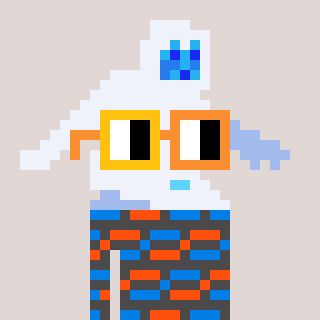
a pixel art character with square yellow and orange glasses, a yeti-shaped head and a grayscale-colored body on a warm background